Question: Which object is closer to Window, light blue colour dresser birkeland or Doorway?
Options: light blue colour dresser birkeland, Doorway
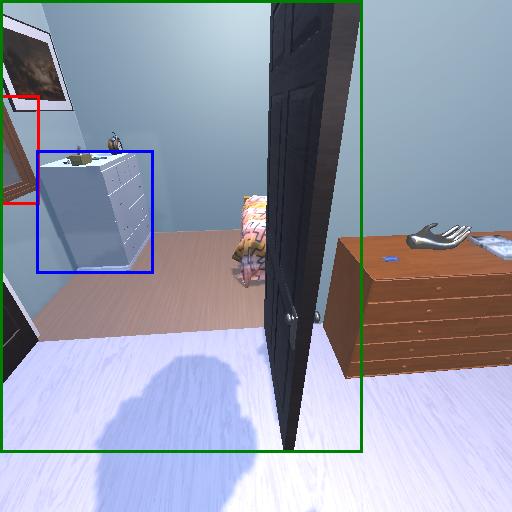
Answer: light blue colour dresser birkeland